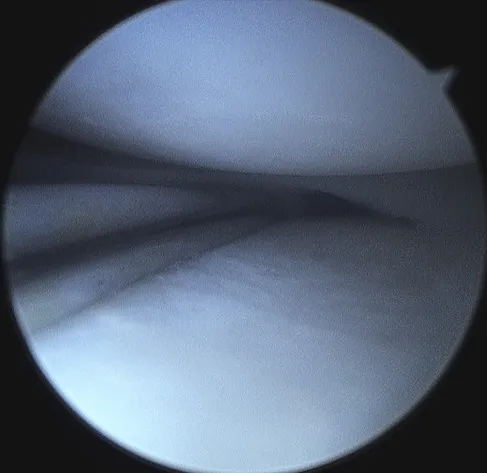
Arthroscopic photograph showing normal medial meniscus.
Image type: endoscopy (arthroscopy)